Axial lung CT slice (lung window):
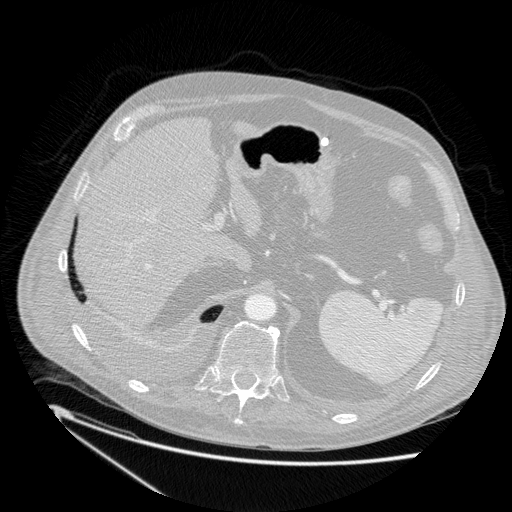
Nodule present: no